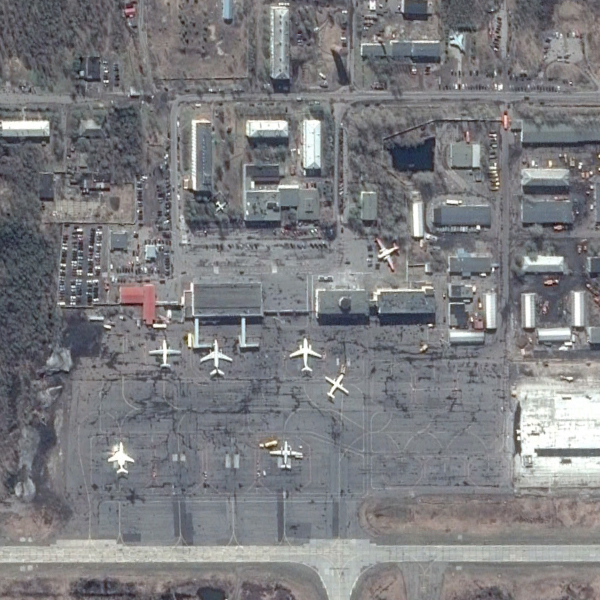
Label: Airport